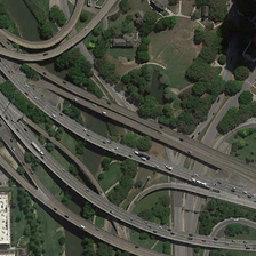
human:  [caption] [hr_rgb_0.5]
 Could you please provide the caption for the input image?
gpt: There are many green trees, green grass and green rivers.

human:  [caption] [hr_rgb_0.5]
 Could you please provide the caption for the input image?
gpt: The gray color of the open road through many dense green trees.

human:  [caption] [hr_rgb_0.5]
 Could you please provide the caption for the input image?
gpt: The gray color of open roads through many dense green trees.

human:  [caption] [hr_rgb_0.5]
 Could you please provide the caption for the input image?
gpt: Gray through the open road of many dense green trees.

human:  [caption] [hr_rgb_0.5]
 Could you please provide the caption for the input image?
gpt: There are many green trees, green grass and many green rivers.